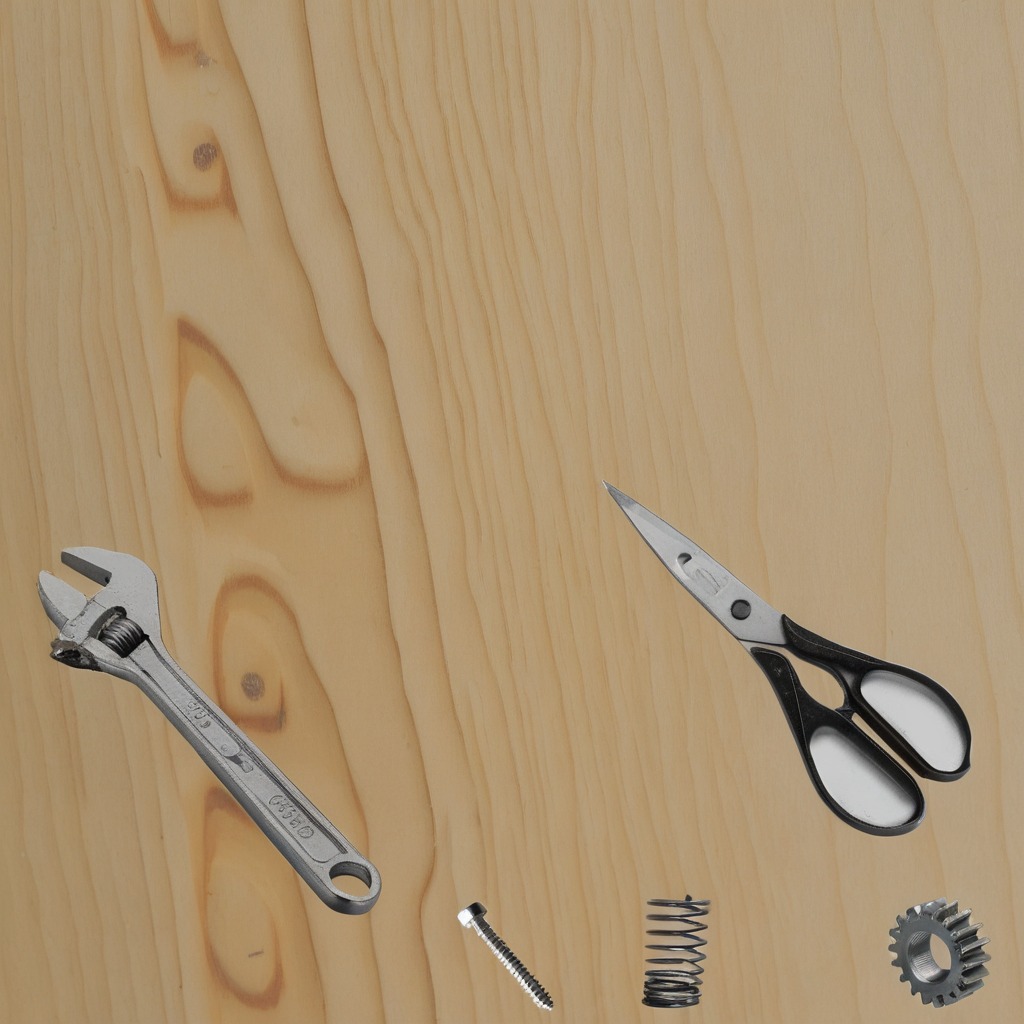
A metal gear with teeth, a metal machine screw, a coiled metal spring, a pair of scissors, and a wrench are lying on the plywood surface.